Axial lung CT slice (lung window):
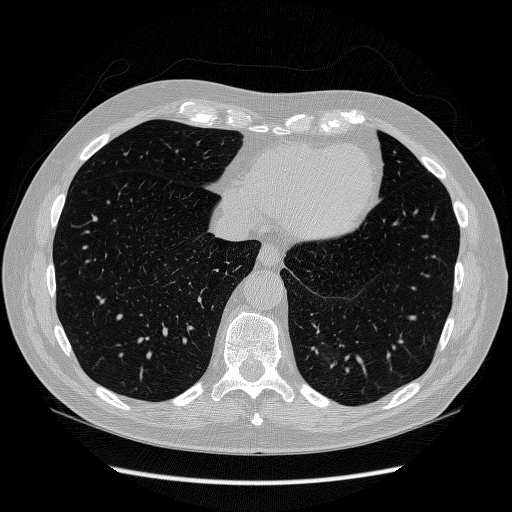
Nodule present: no